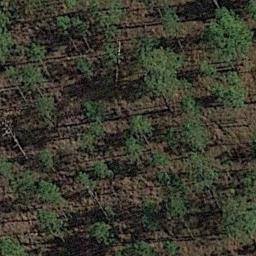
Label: forest